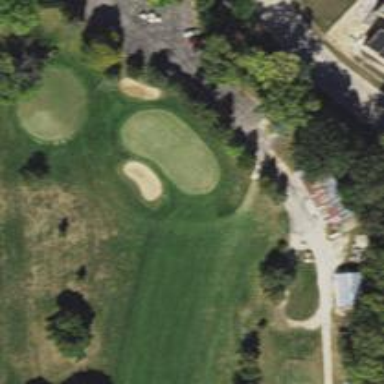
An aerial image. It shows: View of golf hole.